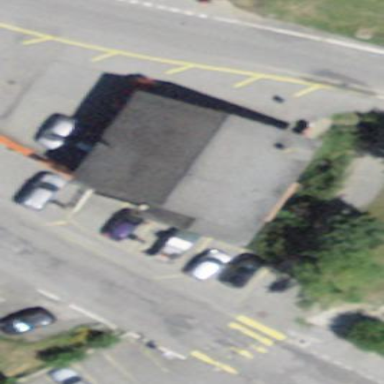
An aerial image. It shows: Retail building.